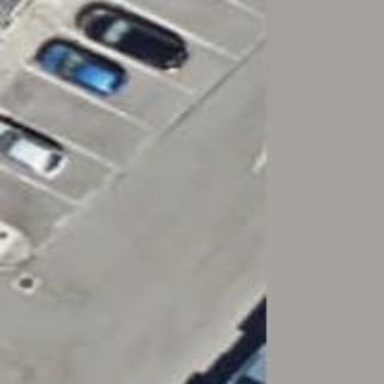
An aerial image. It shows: Paved parking surface with parking spaces.